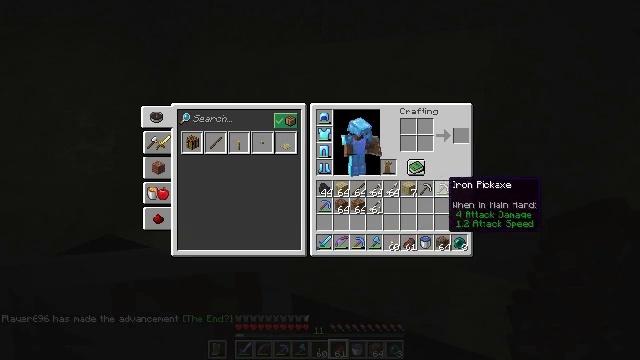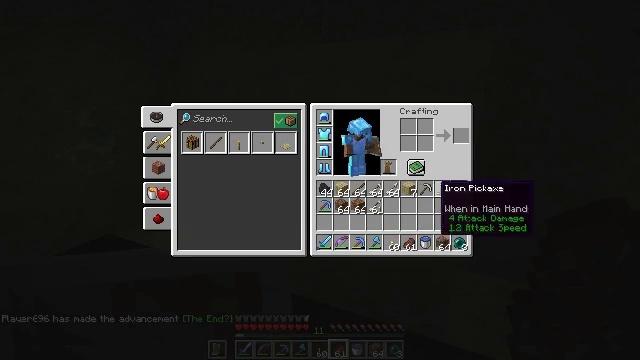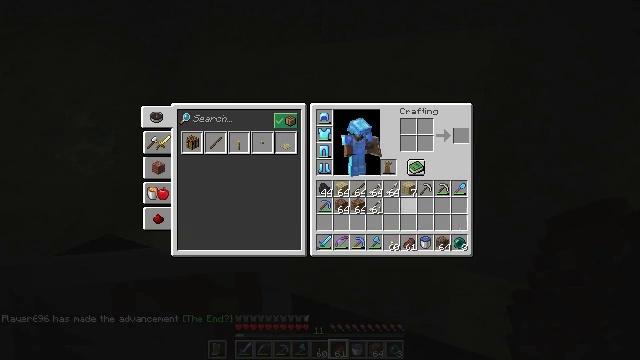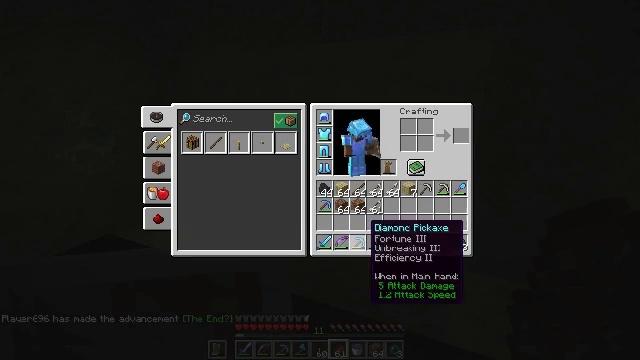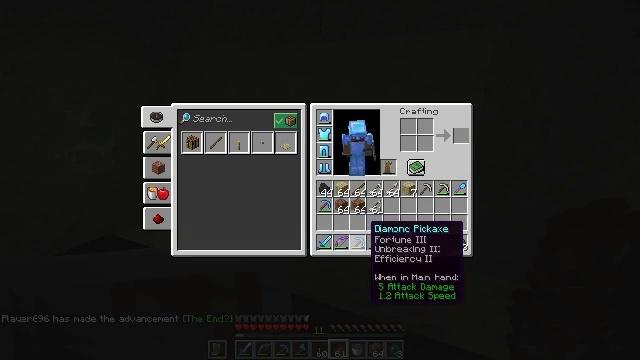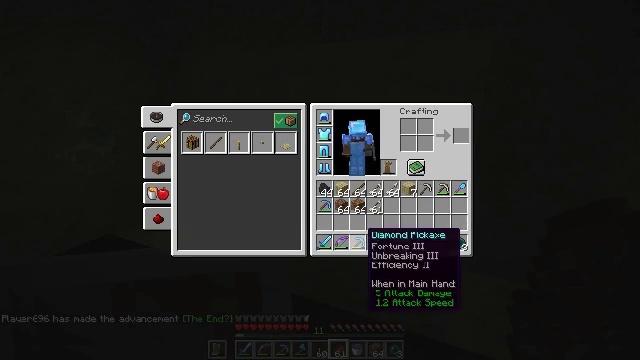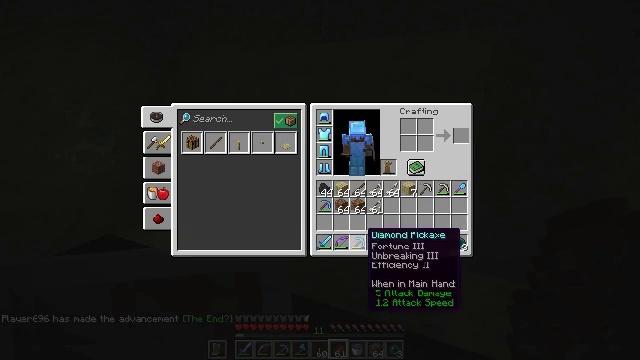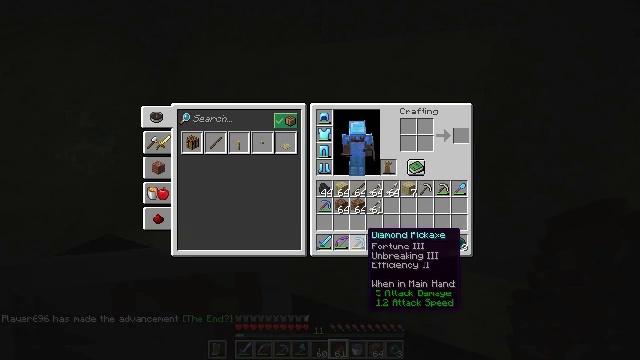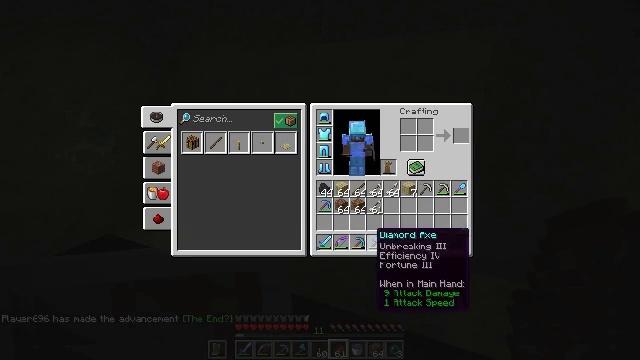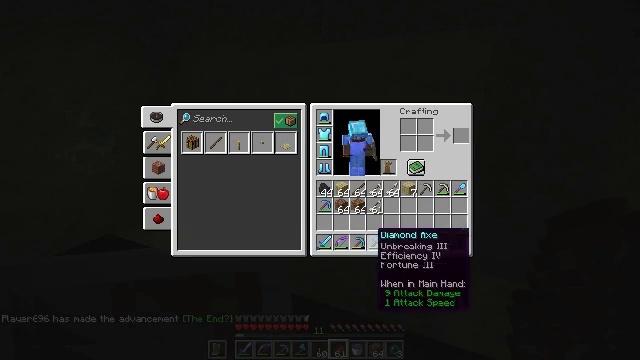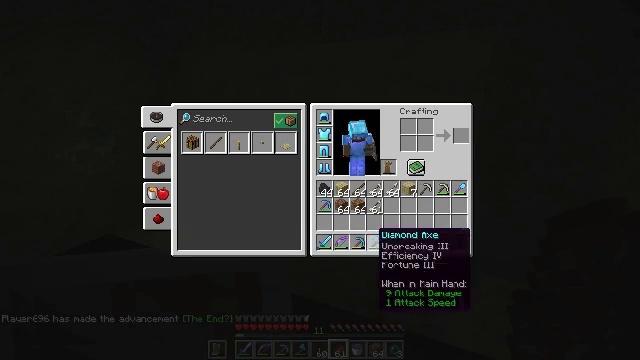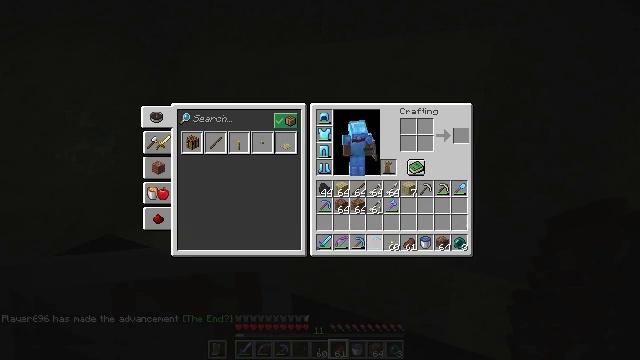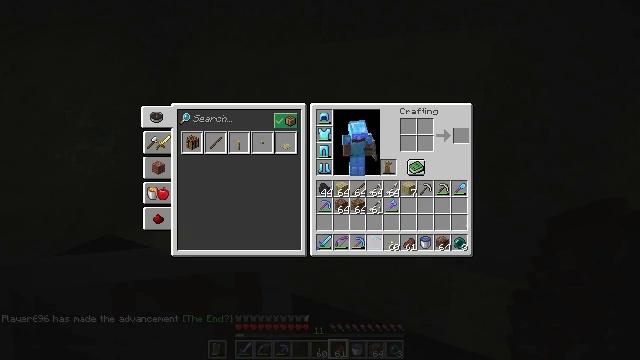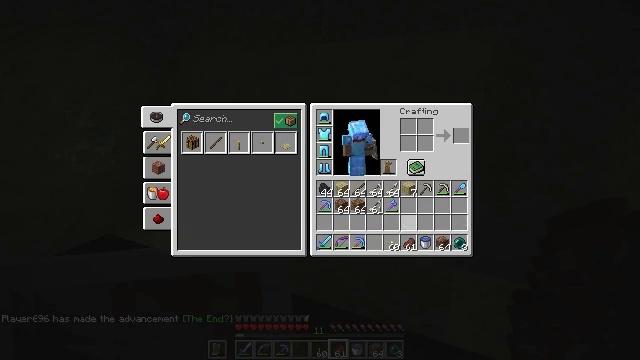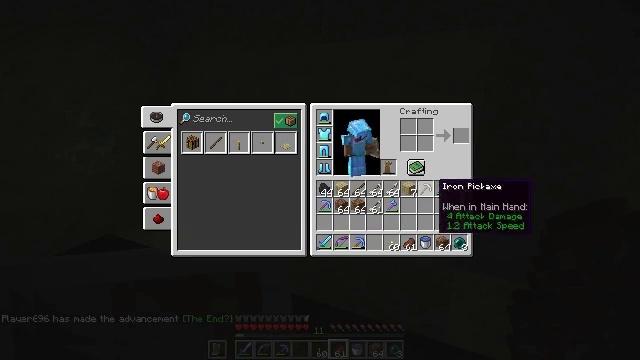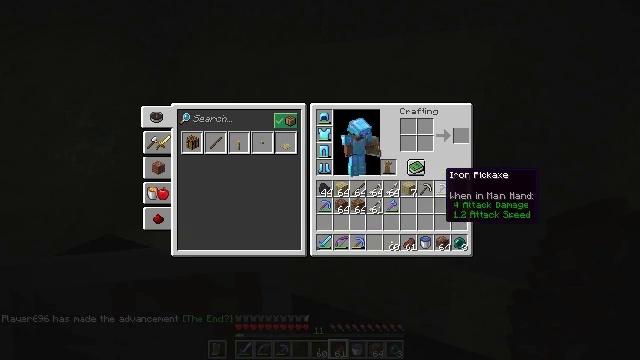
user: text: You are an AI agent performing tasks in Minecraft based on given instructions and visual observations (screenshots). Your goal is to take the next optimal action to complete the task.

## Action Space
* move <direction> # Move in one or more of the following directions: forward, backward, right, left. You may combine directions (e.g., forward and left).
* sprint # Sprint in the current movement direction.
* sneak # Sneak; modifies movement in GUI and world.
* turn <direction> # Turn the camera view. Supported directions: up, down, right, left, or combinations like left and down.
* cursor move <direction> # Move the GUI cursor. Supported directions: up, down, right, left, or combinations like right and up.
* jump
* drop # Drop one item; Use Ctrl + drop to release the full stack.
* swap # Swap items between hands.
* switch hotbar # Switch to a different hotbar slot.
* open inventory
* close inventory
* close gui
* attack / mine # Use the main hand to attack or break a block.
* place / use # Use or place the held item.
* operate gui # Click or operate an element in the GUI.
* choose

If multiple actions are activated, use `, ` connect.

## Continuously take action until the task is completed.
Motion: motion action
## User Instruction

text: Dig the end stone for building materials.
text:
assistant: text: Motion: sneak, cursor move left
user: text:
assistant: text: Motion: sneak, cursor move left and down
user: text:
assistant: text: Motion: sneak, cursor move left and down
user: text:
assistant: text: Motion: sneak
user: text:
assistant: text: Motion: sneak, cursor move down
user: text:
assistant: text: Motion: sneak
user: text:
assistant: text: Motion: sneak
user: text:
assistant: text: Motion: sneak, cursor move right
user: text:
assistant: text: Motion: sneak
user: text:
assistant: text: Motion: sneak
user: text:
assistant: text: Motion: sneak, operate gui
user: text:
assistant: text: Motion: sneak, operate gui
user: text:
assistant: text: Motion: sneak, cursor move right and up
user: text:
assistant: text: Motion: sneak, cursor move right and up
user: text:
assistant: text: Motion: sneak, cursor move right and up
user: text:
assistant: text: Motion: sneak
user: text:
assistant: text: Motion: sneak, operate gui
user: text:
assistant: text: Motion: sneak, operate gui
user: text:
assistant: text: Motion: sneak
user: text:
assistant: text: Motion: no_op
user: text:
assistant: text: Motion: turn left and down
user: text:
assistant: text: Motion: turn left
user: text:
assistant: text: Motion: turn left, switch to hotbar 4
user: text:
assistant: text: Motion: turn left, switch to hotbar 4
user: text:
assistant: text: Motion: turn left and up
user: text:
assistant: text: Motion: turn right and up
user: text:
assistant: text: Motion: turn right and up
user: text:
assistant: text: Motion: turn right and up
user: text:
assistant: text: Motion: attack / mine
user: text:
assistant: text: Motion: attack / mine